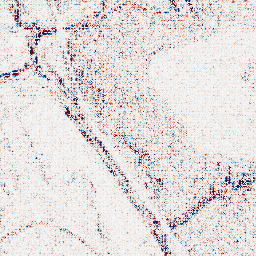
Category: wavelet
Decomposition family: wavelet_dwt
Decomposition parameters: wavelet: coif2
level: 1
Upsampling method: sinc_blackman
Upsampling parameters: scale: 2
kernel_size: 4
Upsampling scale: 2